Question: Say I have the following "template" for what one of my pages should look like:

My pages consist of a header, a content section (different for each page), and a footer. Page height is the header height + content height + footer height. Notice the height of the footer; it's pretty tall/beefy. I'm OK with this.
I don't want a 'sticky' footer, instead I'm looking for the following functionality:
- -
### Example in jsFiddle
What do I need to do to change my 'footer' div to exhibit the desired behavior?
'''
<!-- What needs to change here? -->
<div class="footer ">
This should always be shown at the bottom if there isn't a lot of content to display below the header.
</div>
'''
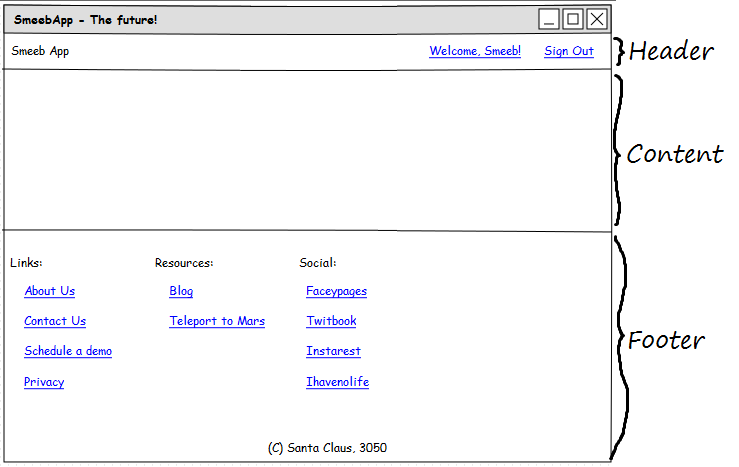
Answer: I think a sticky footer is what you want (just not a 'fixed' footer)
Taken directly from the wiki for <URL>:
> Sticky Footer is a CSS technique used to anchor the footer section to the bottom of the page, regardless of the page's height. When the page height is less than the viewport, the Sticky Footer will be at the bottom of the viewport, and when the page height is longer than the viewport, the Sticky Footer will be at the bottom of the page.
Here's the canonical Sticky Footer Implementation:
<URL>
Here's a bare bones example:
'''
<html>
<head>
<link rel="stylesheet" href="layout.css" ... />
</head>
<body>
<div class="wrapper">
<p>Your website content here.</p>
<div class="push"></div>
</div>
<div class="footer">
<p>Copyright (c) 2008</p>
</div>
</body>
</html>
'''
'''
* {
margin: 0;
}
html, body {
height: 100%;
}
.wrapper {
min-height: 100%;
height: auto !important;
height: 100%;
margin: 0 auto -4em;
}
.footer, .push {
height: 4em;
}
.footer {
background: yellow;
}
'''
If you want to use bootstrap, just add the bootstrap CSS and whatever other classes you want
### Simple Demo in Plunker
### Bootstrap Demo in Plunker
<URL>